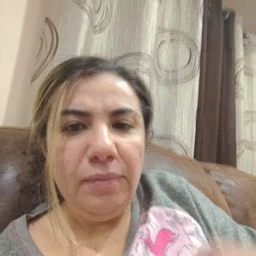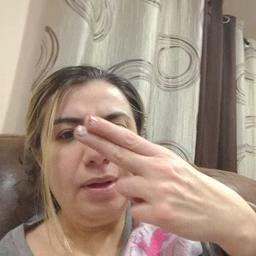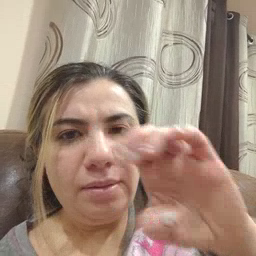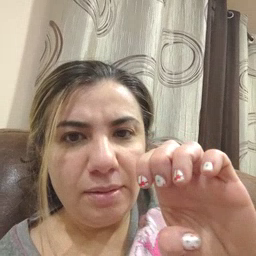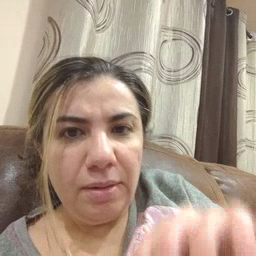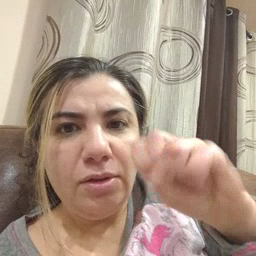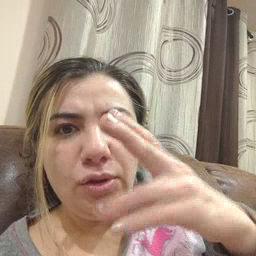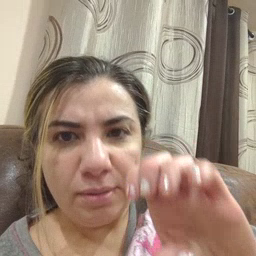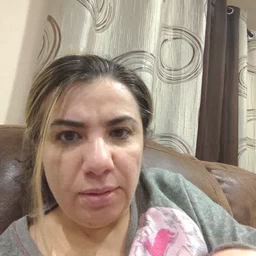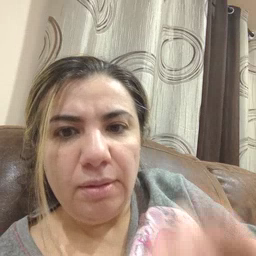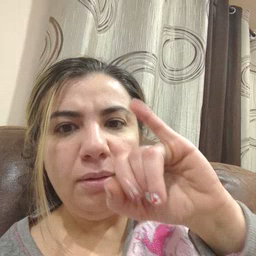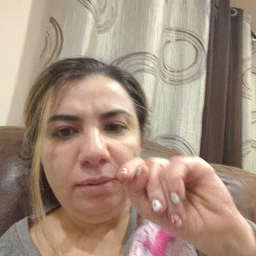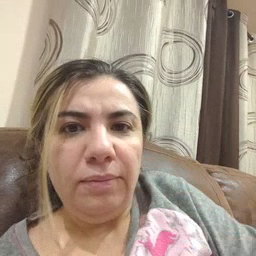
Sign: hesheit